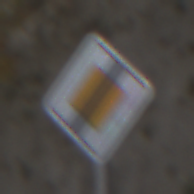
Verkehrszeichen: EndeVorfahrtsstrasse
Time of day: MorningAfternoon
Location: Outdoor (Suburban)
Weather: PartlyCloudy
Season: NotSpecified
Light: Natural